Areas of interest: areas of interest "Hotel"
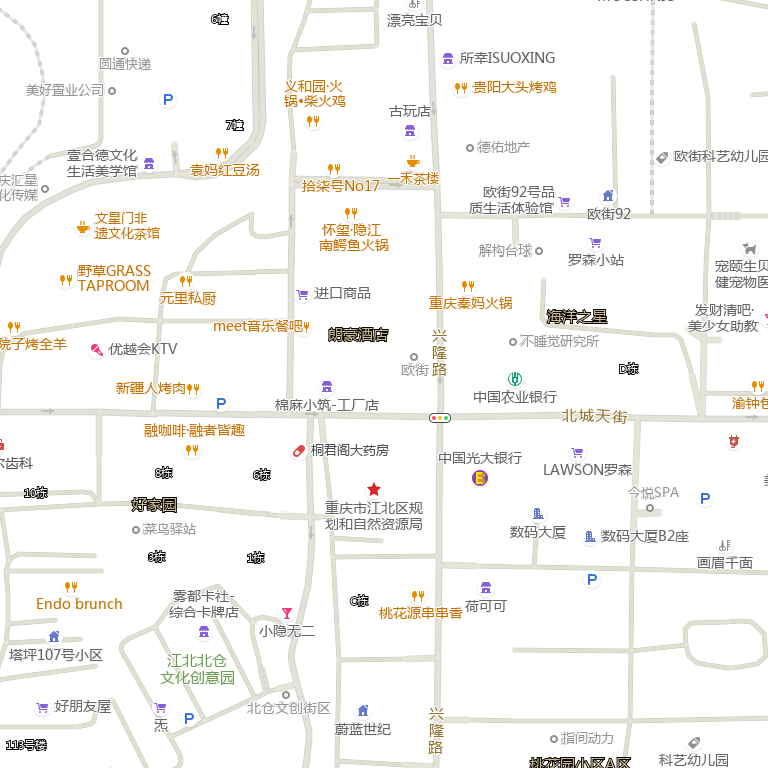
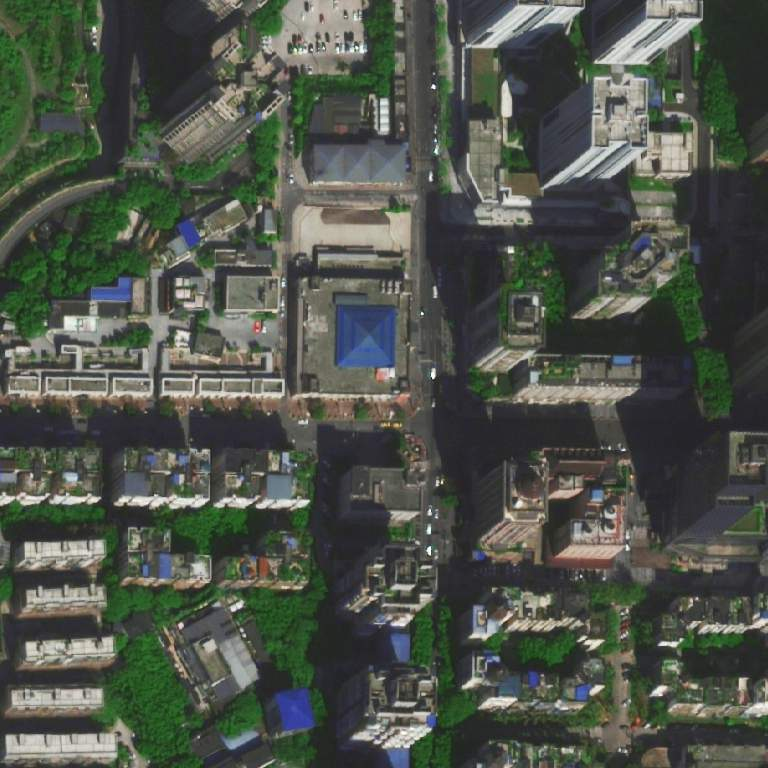